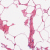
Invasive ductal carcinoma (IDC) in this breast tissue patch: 0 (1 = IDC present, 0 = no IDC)